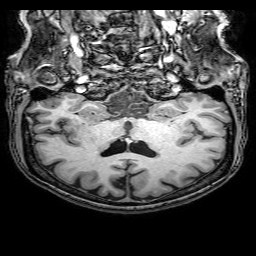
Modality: T1w
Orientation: sagittal
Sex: female
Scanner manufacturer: philips
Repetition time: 0.008148 s
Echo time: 0.00373 s